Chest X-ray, AP view. Patient: 63 years old, sex M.
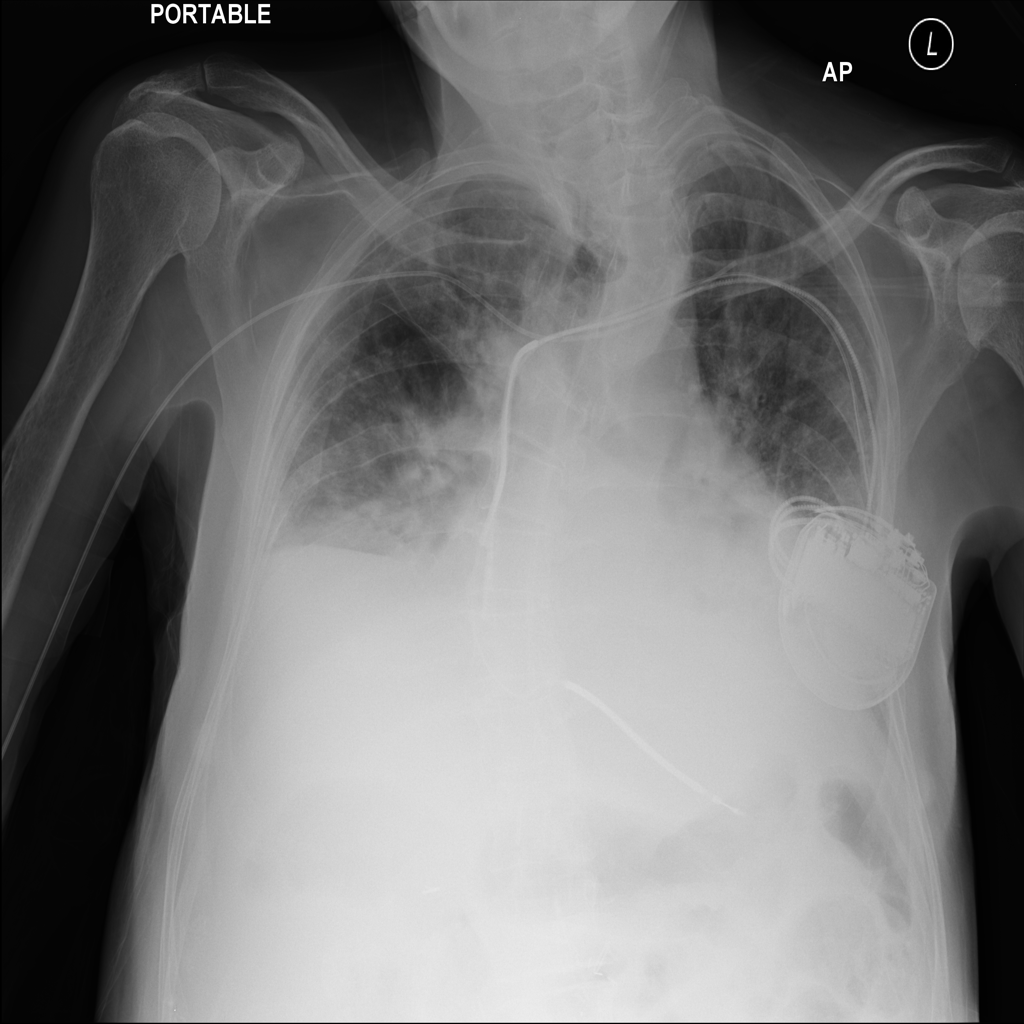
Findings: Atelectasis, Infiltration